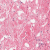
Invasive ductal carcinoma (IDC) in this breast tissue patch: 0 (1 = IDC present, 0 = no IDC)